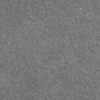
Label: dusty